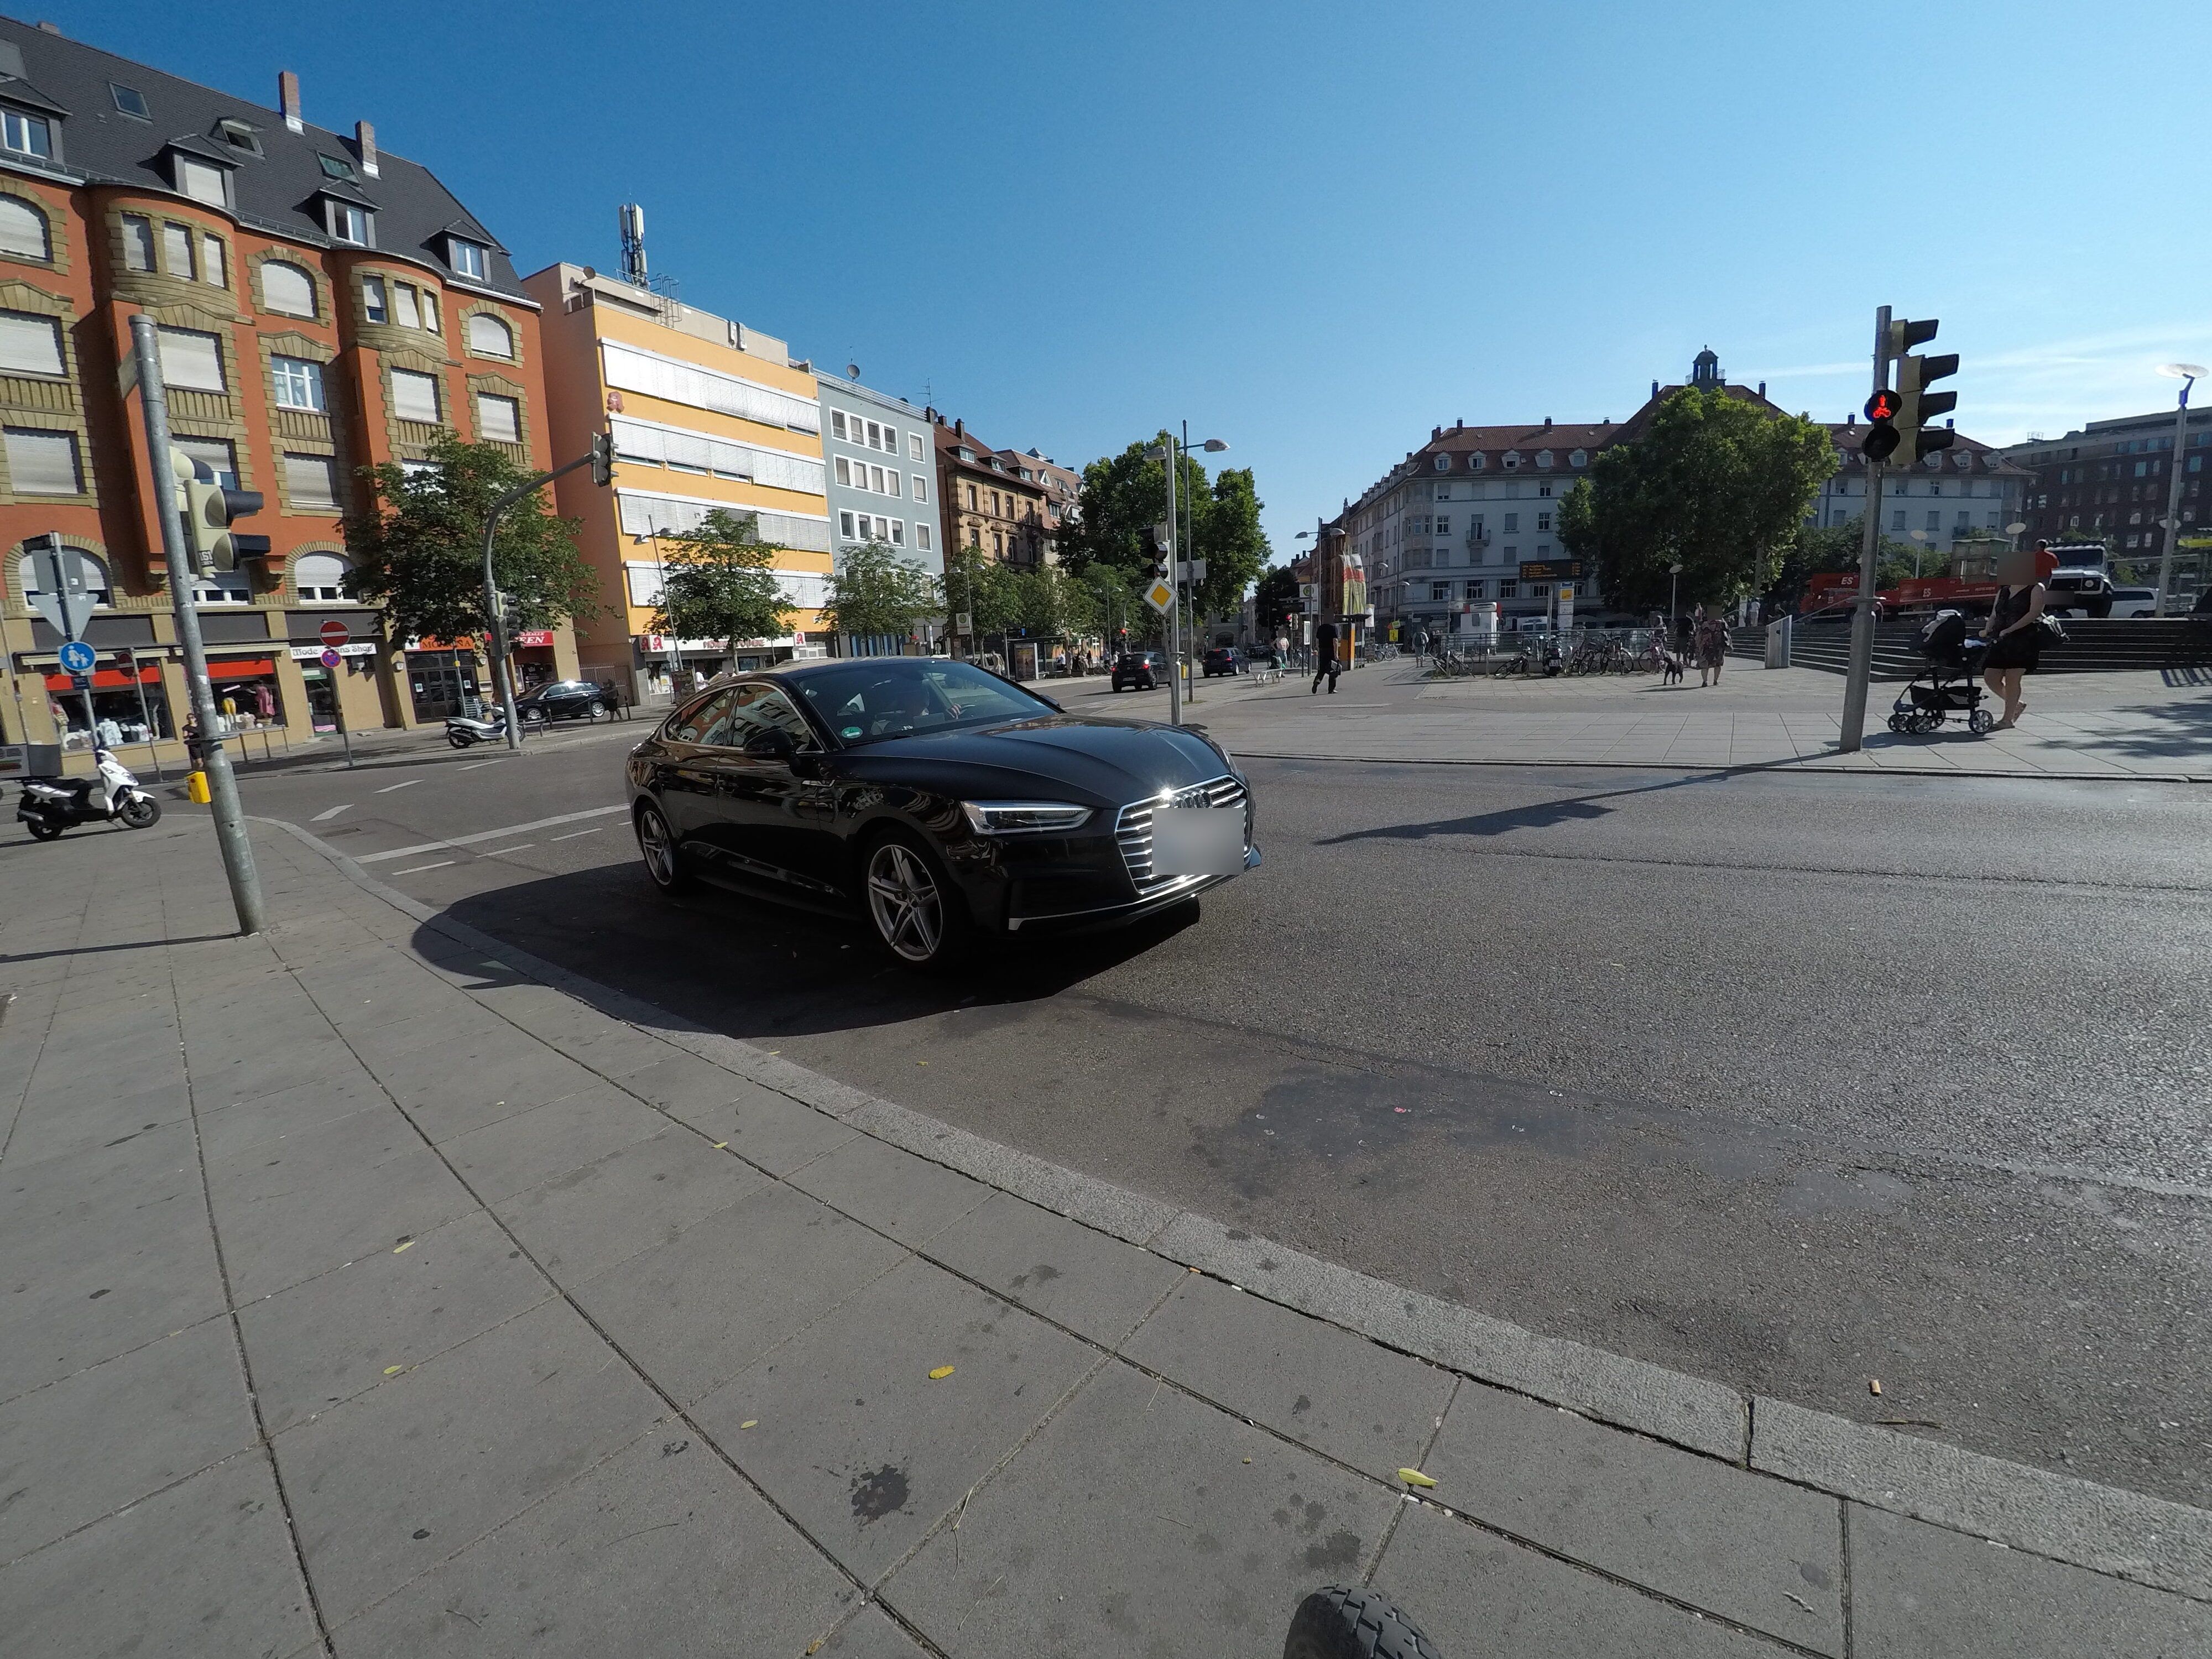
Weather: clear
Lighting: day
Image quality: good
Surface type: walking surface
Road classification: living_street, pedestrian, footway
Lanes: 2
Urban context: urban centre
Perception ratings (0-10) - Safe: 2.05, Lively: 8.26, Beautiful: 5.49, Boring: 2.82, Depressing: 4.48, Wealthy: 8.21